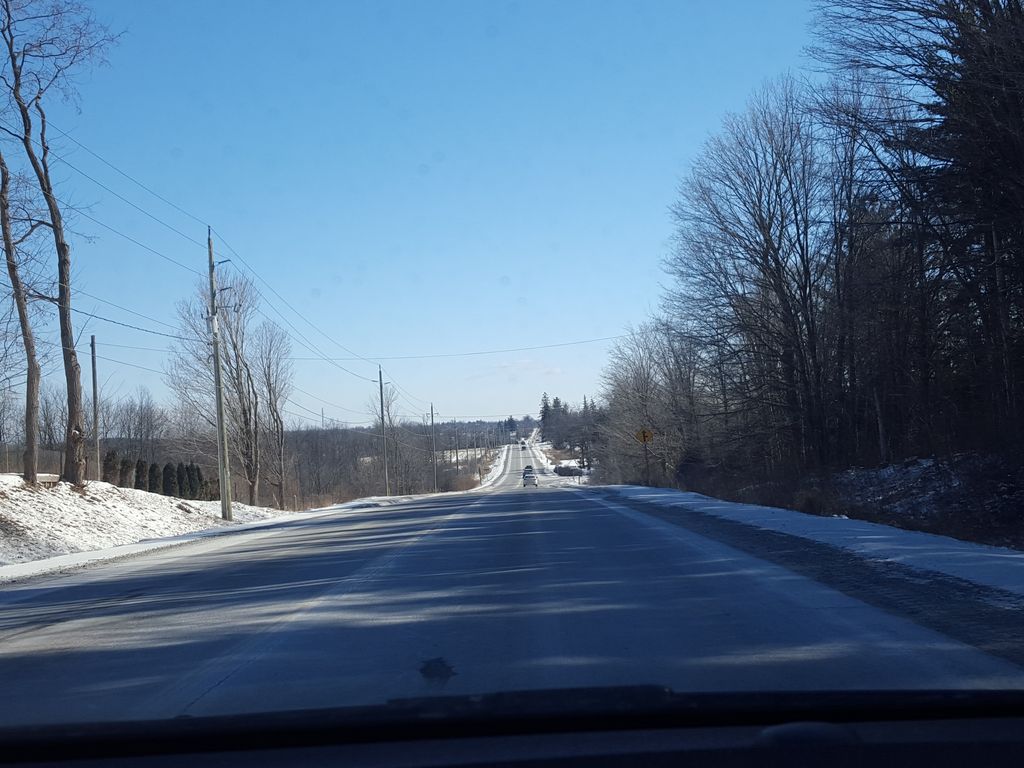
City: kitchener-waterloo